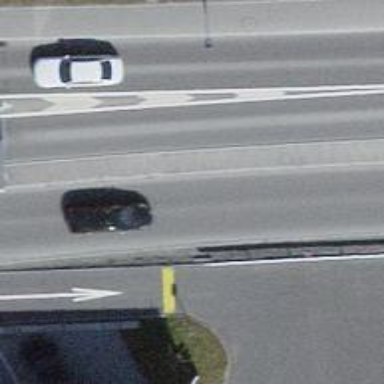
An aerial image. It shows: Primary road with asphalt surface.